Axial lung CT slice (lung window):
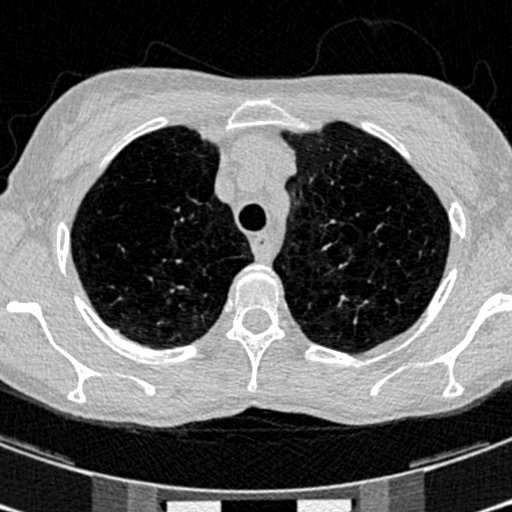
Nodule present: no